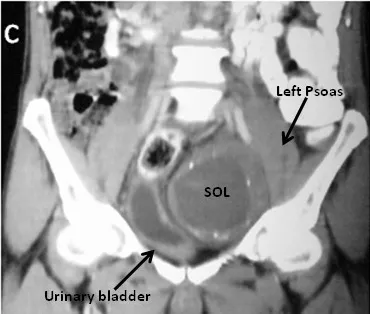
Coronal sections demonstrated the SOL to be intricately related to the left psoas muscle (c).
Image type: radiology (ct)